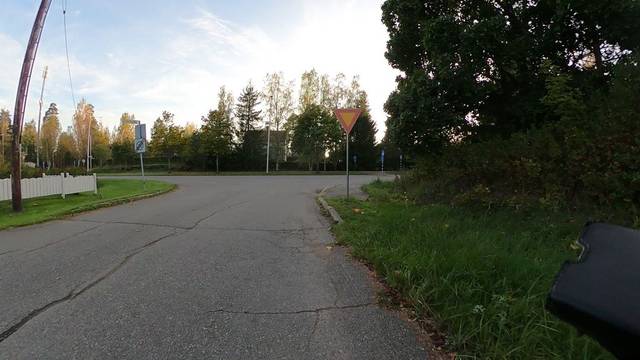
Region: Finland
Coordinates: 60.854, 26.735